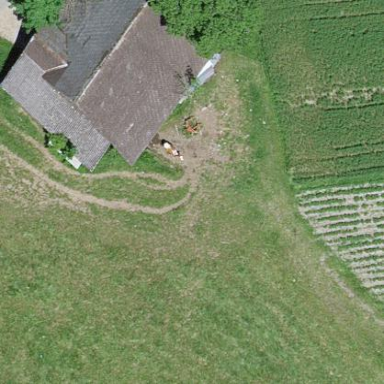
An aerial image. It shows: Rural barn.